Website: macys
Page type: cart
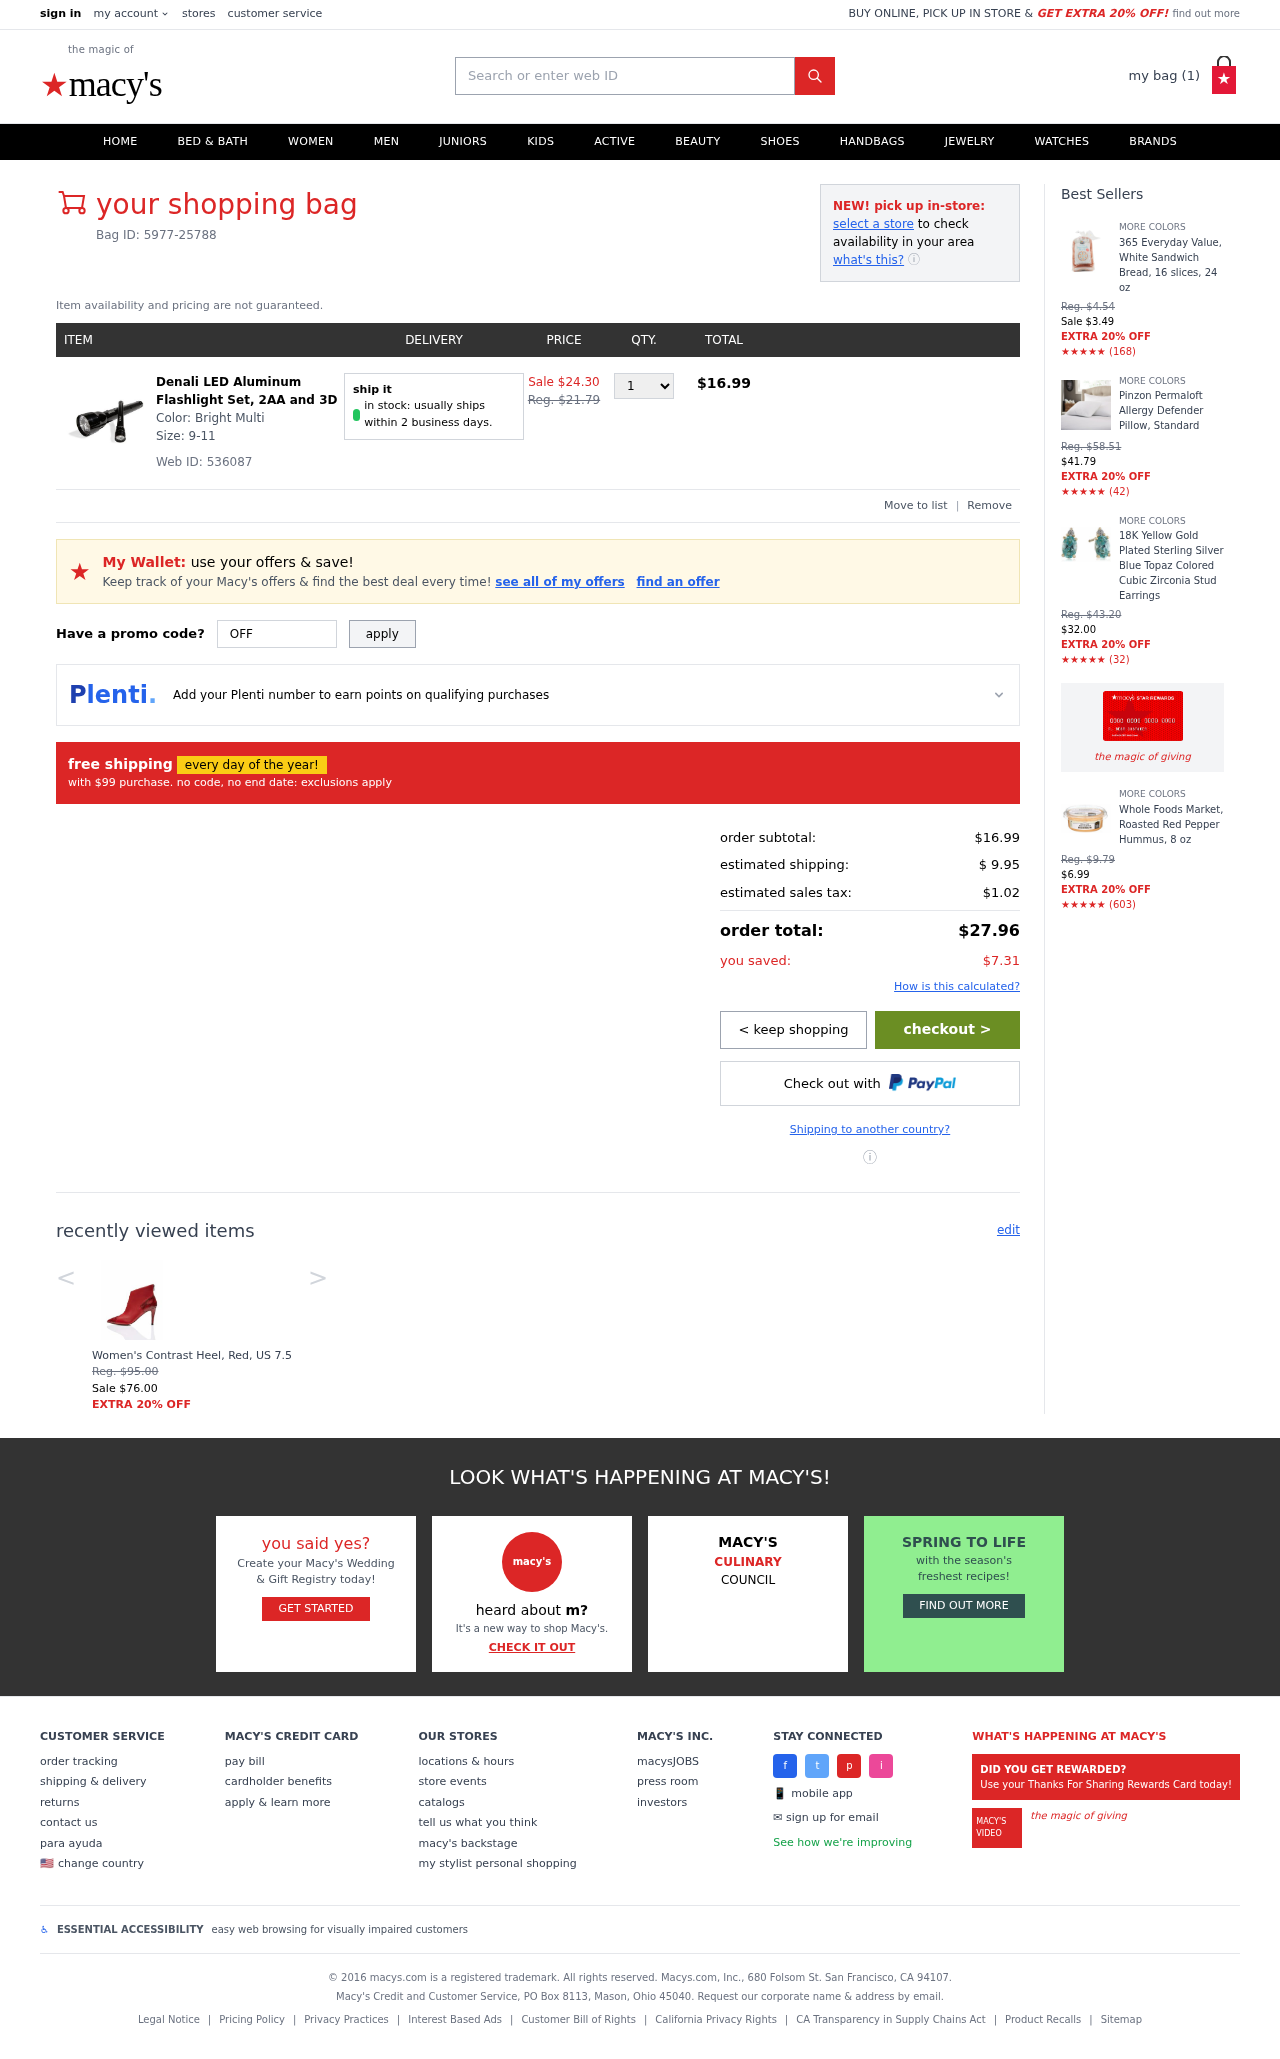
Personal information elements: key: PII_PROMO_CODE
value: OFF37
Product elements: key: PRODUCT1_NAME
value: Denali LED Aluminum Flashlight Set, 2AA and 3D
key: PRODUCT1_PRICE
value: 16.99
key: PRODUCT1_QUANTITY
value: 1
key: PRODUCT2_NAME
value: Women's Contrast Heel, Red, US 7.5
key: PRODUCT2_PRICE
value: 76
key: PRODUCT3_NAME
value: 365 Everyday Value, White Sandwich Bread, 16 slices, 24 oz
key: PRODUCT3_NUM_RATINGS
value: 168
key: PRODUCT3_PRICE
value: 3.49
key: PRODUCT4_NAME
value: Pinzon Permaloft Allergy Defender Pillow, Standard
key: PRODUCT4_NUM_RATINGS
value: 42
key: PRODUCT4_PRICE
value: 41.79
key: PRODUCT5_NAME
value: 18K Yellow Gold Plated Sterling Silver Blue Topaz Colored Cubic Zirconia Stud Earrings
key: PRODUCT5_NUM_RATINGS
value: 32
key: PRODUCT5_PRICE
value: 32
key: PRODUCT6_NAME
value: Whole Foods Market, Roasted Red Pepper Hummus, 8 oz
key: PRODUCT6_NUM_RATINGS
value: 603
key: PRODUCT6_PRICE
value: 6.99
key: PRODUCT1_ORIGINAL_PRICE
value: Sale $24.30
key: PRODUCT1_TOTAL
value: $16.99
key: PRODUCT2_ORIGINAL_PRICE
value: Reg. $95.00
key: PRODUCT3_ORIGINAL_PRICE
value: Reg. $4.54
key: PRODUCT3_RATING
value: ★★★★★
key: PRODUCT4_ORIGINAL_PRICE
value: Reg. $58.51
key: PRODUCT4_RATING
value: ★★★★★
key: PRODUCT5_ORIGINAL_PRICE
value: Reg. $43.20
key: PRODUCT5_RATING
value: ★★★★★
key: PRODUCT6_ORIGINAL_PRICE
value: Reg. $9.79
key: PRODUCT6_RATING
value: ★★★★★
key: PRODUCT_WEB_ID
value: Web ID: 536087
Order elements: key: ORDER_NUM_ITEMS
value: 1
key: ORDER_BAG_ID
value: Bag ID: 5977-25788
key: ORDER_SUBTOTAL
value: $16.99
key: ORDER_SHIPPING_COST
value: $ 9.95
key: ORDER_TAX
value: $1.02
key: ORDER_TOTAL
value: $27.96
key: ORDER_SAVINGS
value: $7.31
Search elements: key: HEADER_SEARCH
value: Search or enter web ID